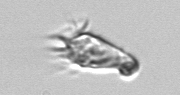
Label: Paratontonia_gracillima